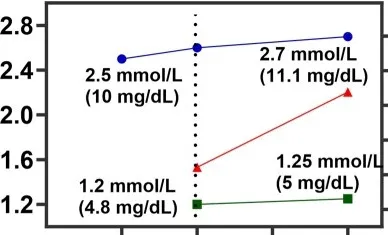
Total calcium and ionized calcium trends in the patient. The measurements of total calcium and ionized calcium over 6 years of follow are presented. The dashed line represents the time when the levels of total calcium were first noted to be abnormally high. At the same time, the IgA levels were first checked and found to be abnormal. Key values of total calcium and ionized calcium are labeled above their respective points.
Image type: pathology (immunostaining)